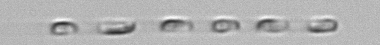
Label: Skeletonema